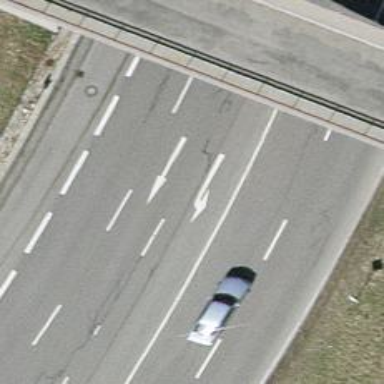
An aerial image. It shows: Asphalt road classified as primary highway.